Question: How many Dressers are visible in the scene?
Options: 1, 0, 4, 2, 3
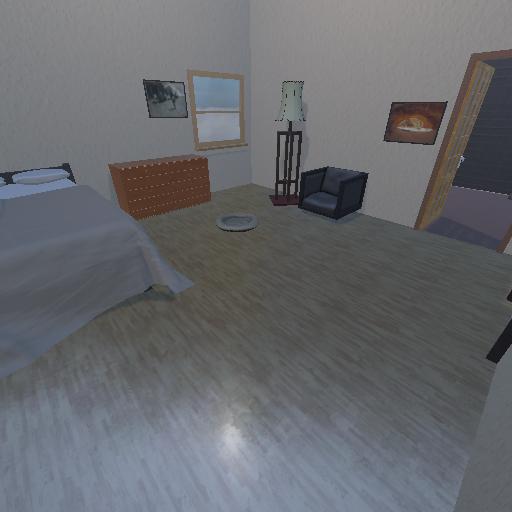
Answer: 1